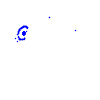
Particle: kaon